Question: I am getting the unequal sizes of subplots when Basemap of different regions are plotting. How do I get the same size of subplots.
Code looks like
'''
import numpy as np
import matplotlib.pyplot as plt
from mpl_toolkits.basemap import Basemap
#########################
fig = plt.figure(figsize=(15, 8))
ax1=plt.subplot(1, 2, 1)
m = Basemap(projection='cyl', resolution='l',
llcrnrlat=0, llcrnrlon=-120,
urcrnrlat=35, urcrnrlon=-60)
parallels = np.arange(-90.,90,10.)
m.drawparallels(parallels,labels=[1,0,0,0],fontsize=10)
meridians = np.arange(0.,360.,10.)
m.drawmeridians(meridians,labels=[0,0,0,1],fontsize=10)
m.drawcoastlines(color='black', linewidth=0.5)
#--------------------------------------------------------------------
ax2=plt.subplot(1, 2, 2)
m = Basemap(projection='cyl', resolution='l',
llcrnrlat=0, llcrnrlon=40,
urcrnrlat=35, urcrnrlon=90)
parallels = np.arange(-90.,90,10.)
m.drawparallels(parallels,labels=[1,0,0,0],fontsize=10)
meridians = np.arange(0.,360.,10.)
m.drawmeridians(meridians,labels=[0,0,0,1],fontsize=10)
m.drawcoastlines(color='black', linewidth=0.5)
plt.show()
'''

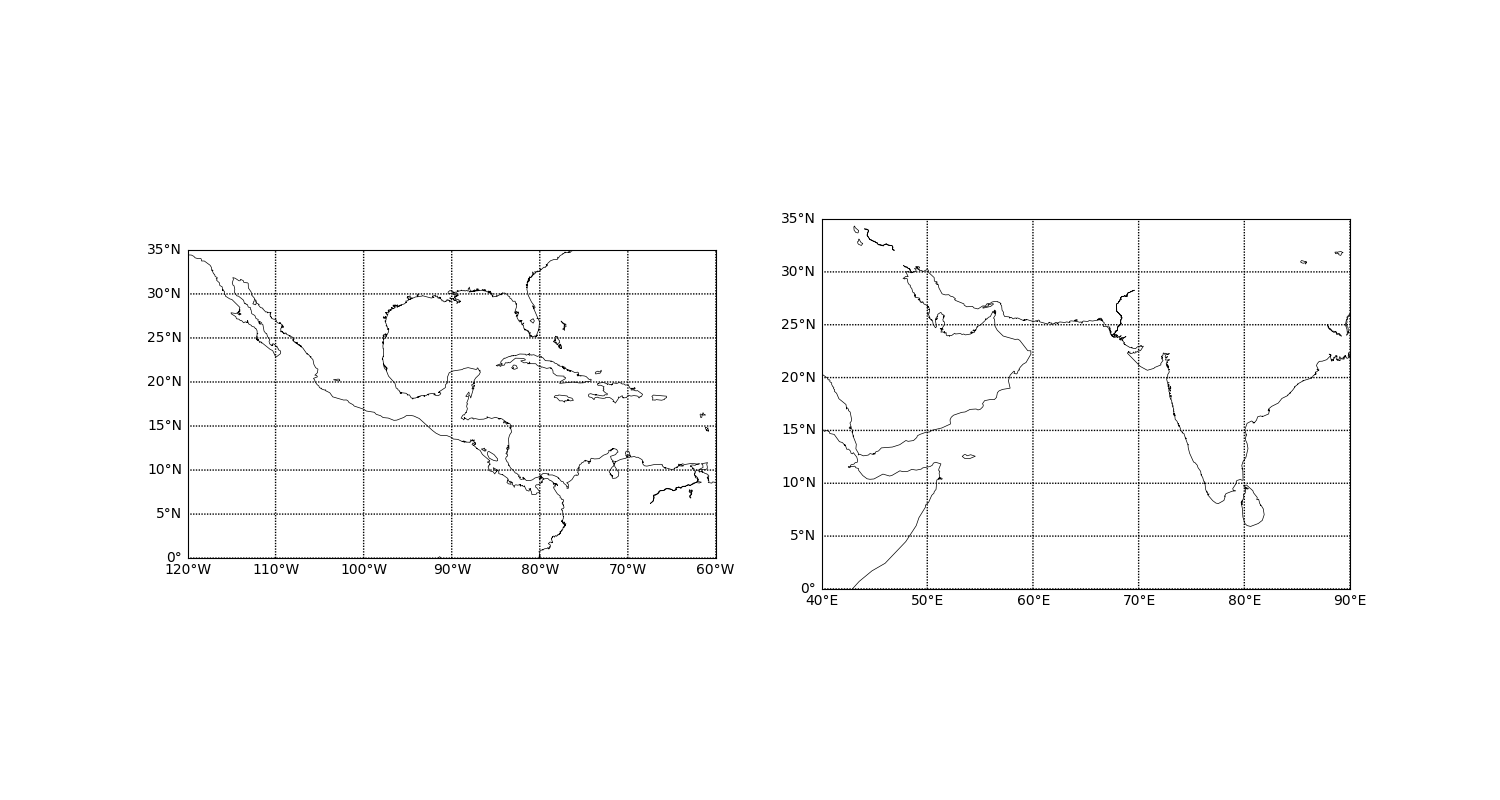
Answer: You can use 'matplotlib.gridspec' to get access to the ability to manipulate individual heights of the subplots. Here is a demo code.
'''
import numpy as np
import matplotlib.pyplot as plt
from mpl_toolkits.basemap import Basemap
import matplotlib.gridspec as gridspec
# set proper figsize here, large value of width
fig = plt.figure(figsize=(14, 4))
# width_ratios is obtained by trial and error
gs = gridspec.GridSpec(1, 2, width_ratios=[1.25, 1])
ax1 = plt.subplot(gs[0])
ax2 = plt.subplot(gs[1])
# add ax=ax1 to make use of 'ax1'
m = Basemap(projection='cyl', resolution='l',
llcrnrlat=0, llcrnrlon=-120,
urcrnrlat=35, urcrnrlon=-60, ax=ax1)
parallels = np.arange(-90.,90,10.)
m.drawparallels(parallels,labels=[1,0,0,0],fontsize=10)
meridians = np.arange(0.,360.,10.)
m.drawmeridians(meridians,labels=[0,0,0,1],fontsize=10)
m.drawcoastlines(color='black', linewidth=0.5)
#--------------------------------------------------------------------
# add ax=ax2 to make use of 'ax2'
m = Basemap(projection='cyl', resolution='l',
llcrnrlat=0, llcrnrlon=40,
urcrnrlat=35, urcrnrlon=90, ax=ax2)
parallels = np.arange(-90.,90,10.)
m.drawparallels(parallels,labels=[1,0,0,0],fontsize=10)
meridians = np.arange(0.,360.,10.)
m.drawmeridians(meridians,labels=[0,0,0,1],fontsize=10)
m.drawcoastlines(color='black', linewidth=0.5)
plt.show()
'''
<URL>